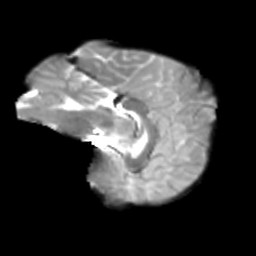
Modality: T2w
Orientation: sagittal
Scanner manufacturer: siemens
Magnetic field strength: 3 T
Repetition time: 4 s
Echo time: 0.0594 s